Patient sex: M
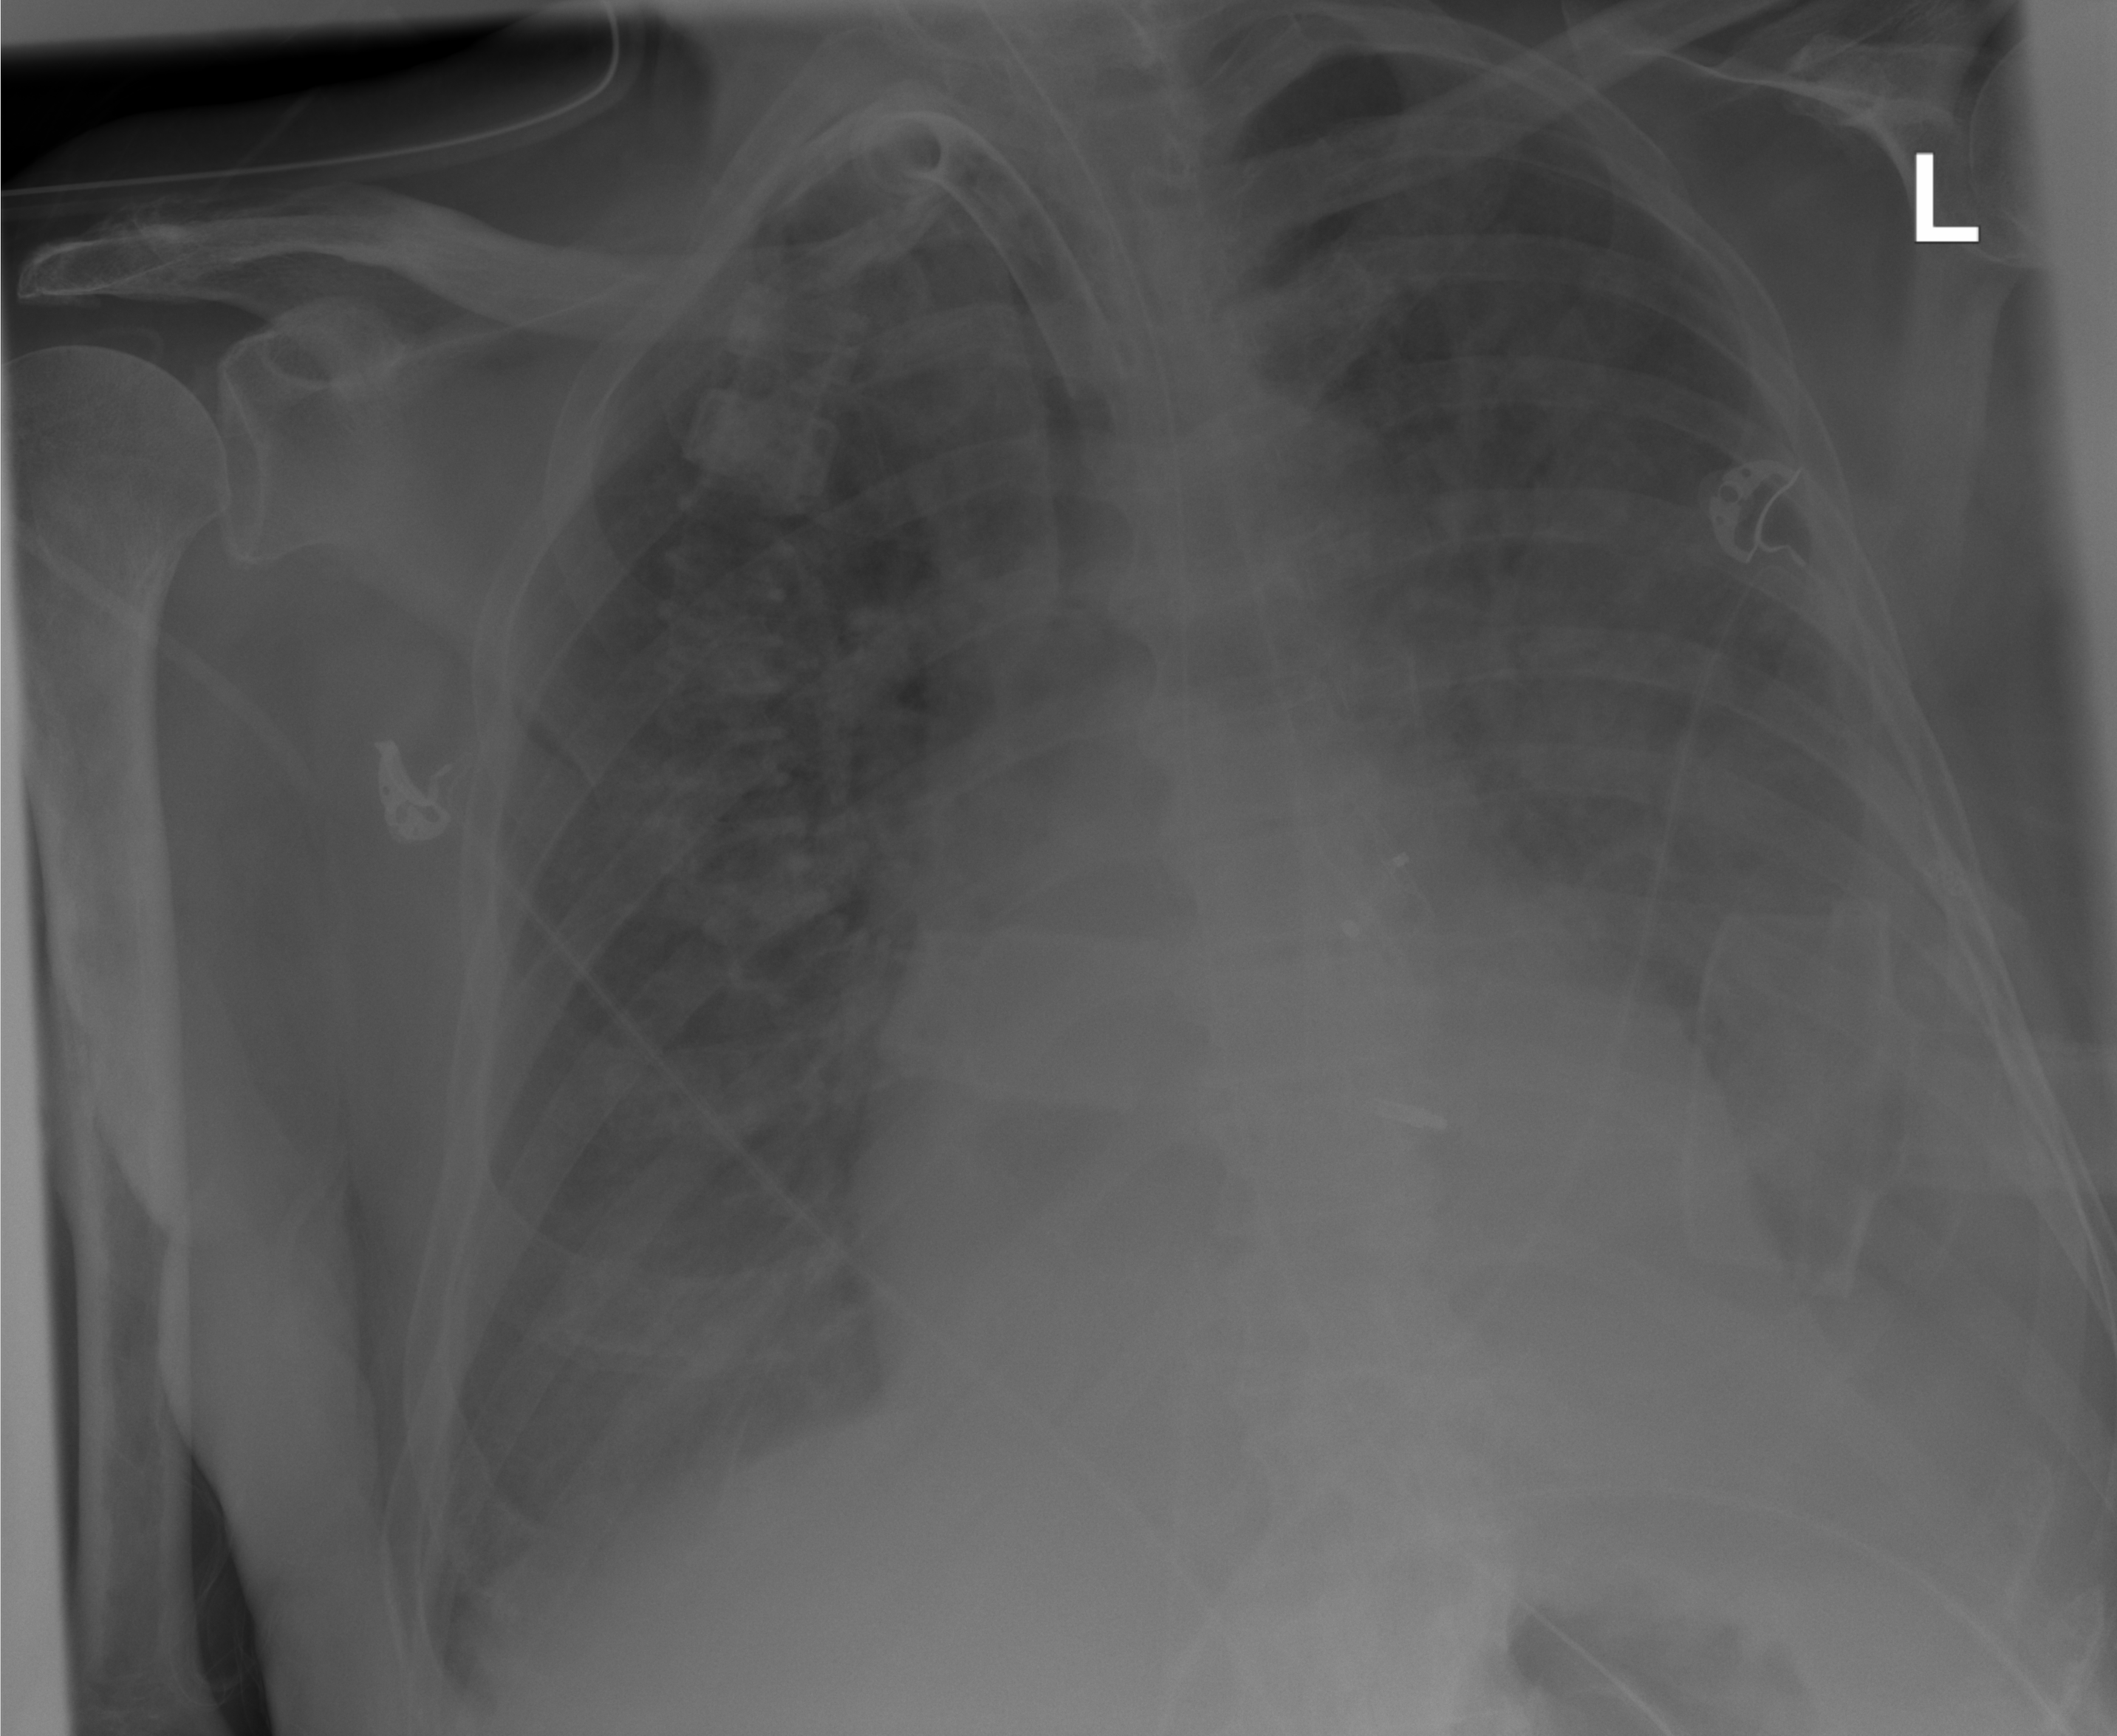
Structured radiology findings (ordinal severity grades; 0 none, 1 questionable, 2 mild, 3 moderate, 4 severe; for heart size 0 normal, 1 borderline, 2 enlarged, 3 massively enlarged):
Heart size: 2
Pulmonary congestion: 2
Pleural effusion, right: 1
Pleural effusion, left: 2
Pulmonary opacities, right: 2
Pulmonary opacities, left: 3
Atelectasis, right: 2
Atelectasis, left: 2